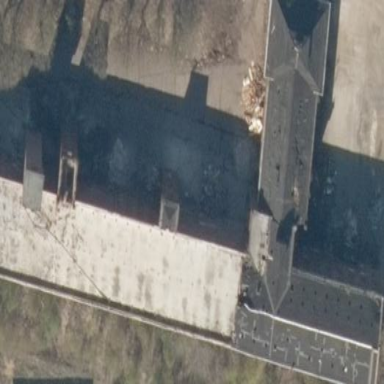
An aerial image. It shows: Historic building in ruins.